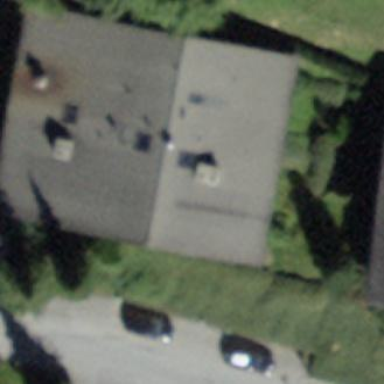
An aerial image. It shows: Residential building.